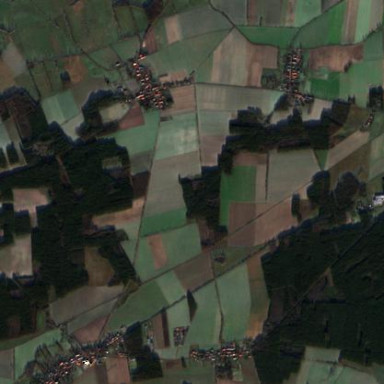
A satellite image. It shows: View of farmland.